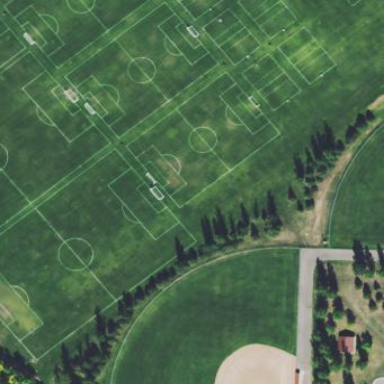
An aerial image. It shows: Soccer pitch for outdoor sports and leisure activities.